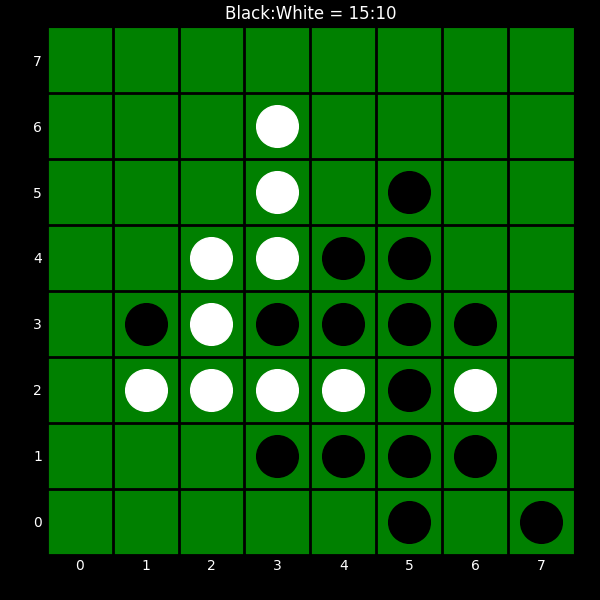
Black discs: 15
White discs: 10